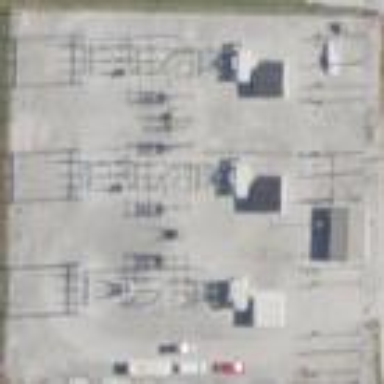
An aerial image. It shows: Power substation.